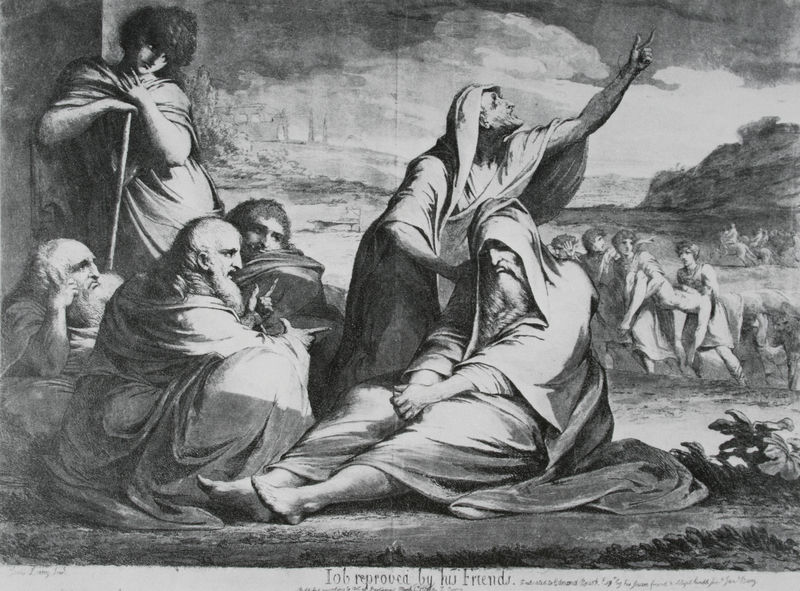
Titel: Job reproved by his Friends
Künstler: James Barry
Standort: Glasgow
Institution: University of Glasgow
Schlagwörter: baum, berg, dunkel, felsen, gewitter, gott, gruppe, hand, himmel, kampf, kopf, körper, mann, schatten, umhang, wasser, weiß, wolken, aquarell, landschaft, menschen, sitzen, stadt, blumen, finger, frau, frisur, geste, grau, haar, hell, hintergrund, licht, männer, profil, reden, schwarz, stützen, szene, vordergrund, zeichnung, gras, tiere, wiese, alt, bart, bärte, jung, profile, arme, augen, bibel, falten, geschichte, historie, leiche, stehen, tod, tot, toter, tragen, trauer, vollbart, gesten, hände, schauen, feld, horizont, hügel, boden, land, gewand, haare, mantel, gewänder, blatt, anhöhe, pferde, stock, füße, schrift, kauern, liegen, stab, berge, fels, grafik, graphik, weis, rast, ausdruck, figuren, fluß, krieg, schlacht, sprechen, zeigefinger, faltenwurf, zeigen, foto, barfuss, ruine, alter, unterschrift, druck, druckgraphik, schwarzweiss, stich, illustration, text, beschriftung, beten, mythologie, rom, gestus, anklage, leib, jesus, leichnam, altes testament, müde, drohung, junger, griechenland, diskussion, umhänge, freund, heilige, verhüllt, hirten, prophet, greise, gewölk, englisch, beschreibung, kaputze, vollbärte, kapuze, drohen, barfüssig, juden, weisse, zeigegestus, apostel, abraham, blake, klage, unterschirft, morris, william blake, hirtenknabe, beklagen, hiob, die leiden des iob, eingesunken, gruppe im hintergrund, iob, verdammen, verfluchen, verwünschung, gew#nder, friend, verhüllte männer, beratschlagung, friends